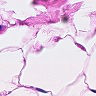
Metastatic tissue present: no